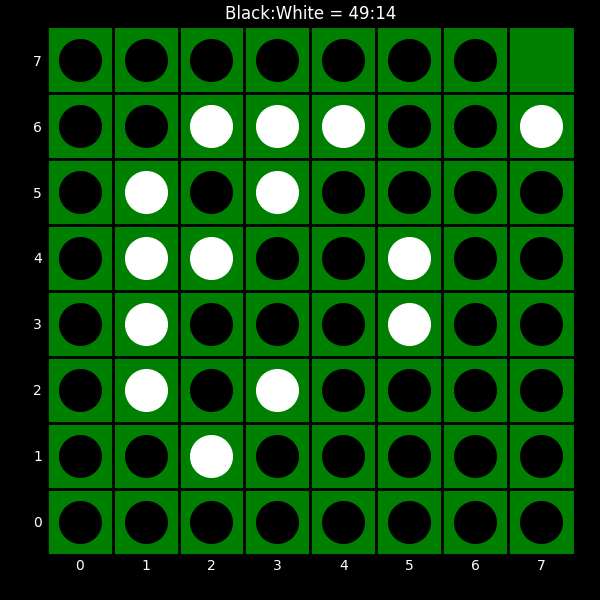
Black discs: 49
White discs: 14